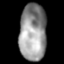
Tissue: lung
Cell type: Epithelial cells
Senescence score: 0.1905
Nuclear area (px): 1504
Mean DAPI intensity: 149.995